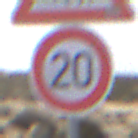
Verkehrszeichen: Geschwindigkeit20
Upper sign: ReiterRechts
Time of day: Midday
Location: Outdoor (Nature)
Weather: PartlyCloudy
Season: NotSpecified
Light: Natural